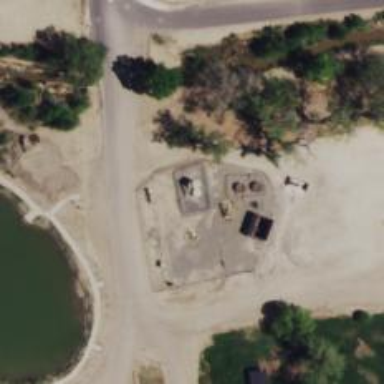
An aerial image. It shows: Storage tank with man-made structure.